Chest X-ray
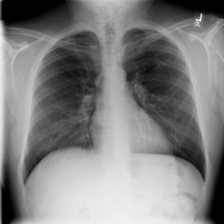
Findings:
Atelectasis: negative
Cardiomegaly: negative
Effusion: negative
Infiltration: negative
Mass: negative
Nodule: negative
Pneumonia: negative
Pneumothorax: negative
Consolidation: negative
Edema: negative
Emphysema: negative
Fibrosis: negative
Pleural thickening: negative
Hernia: negative